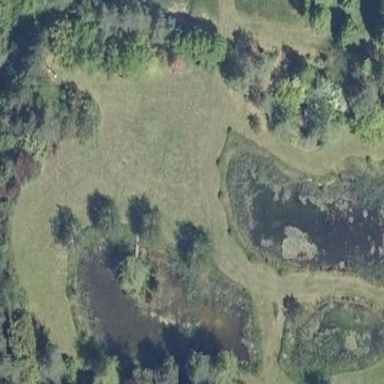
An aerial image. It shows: Pond surrounded by natural water.